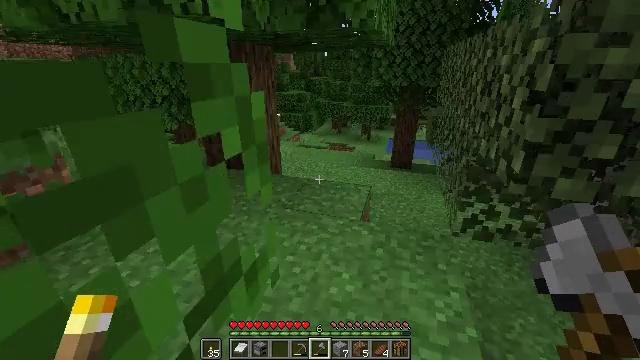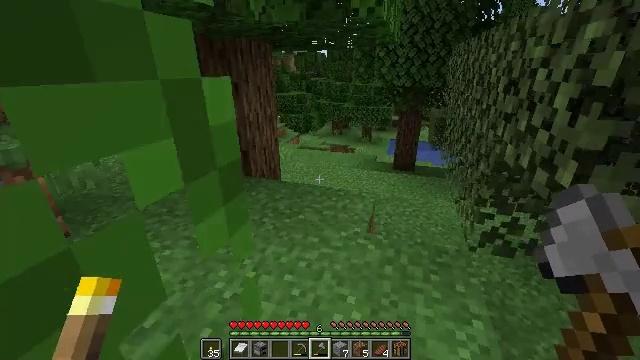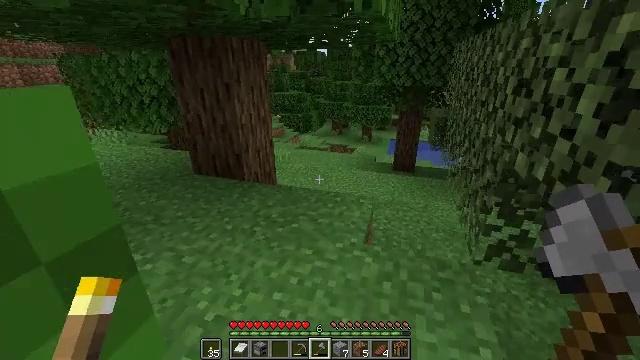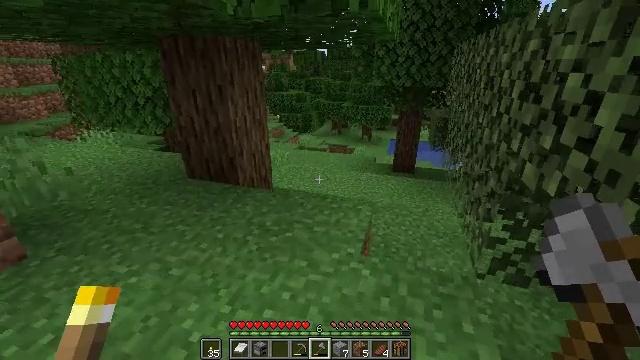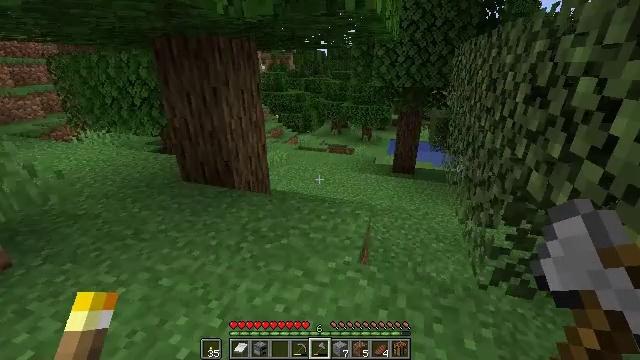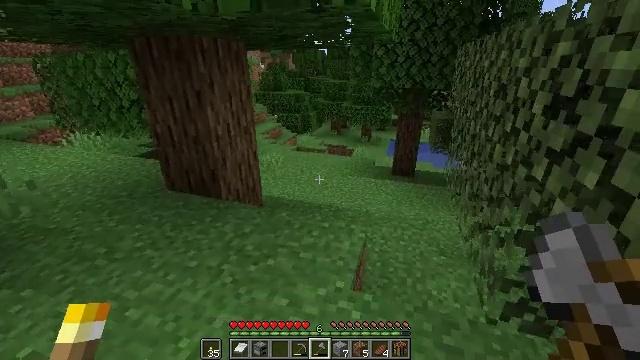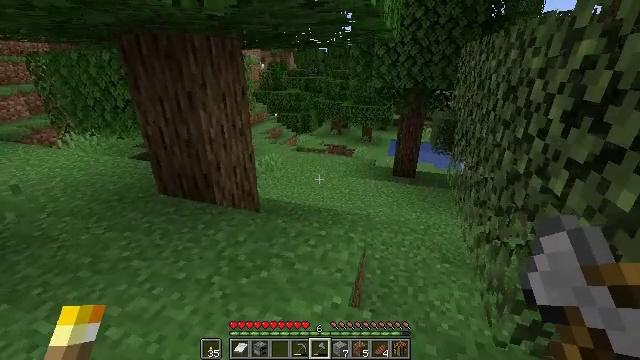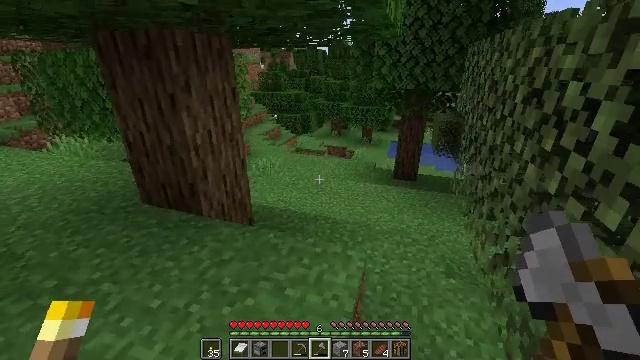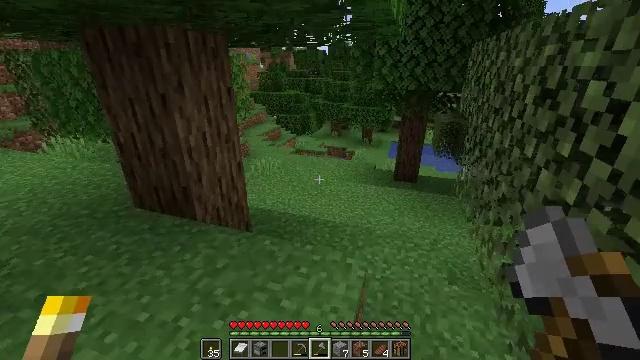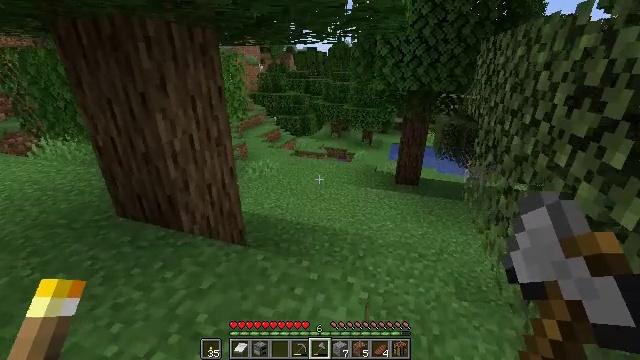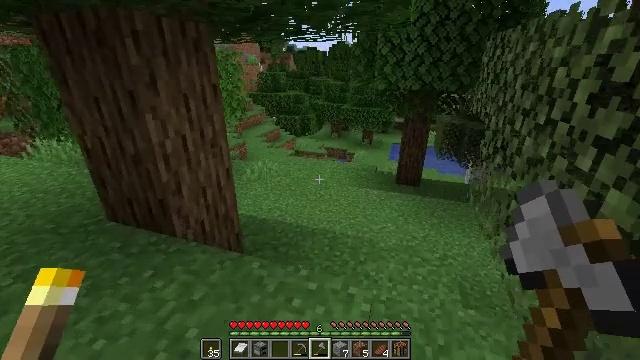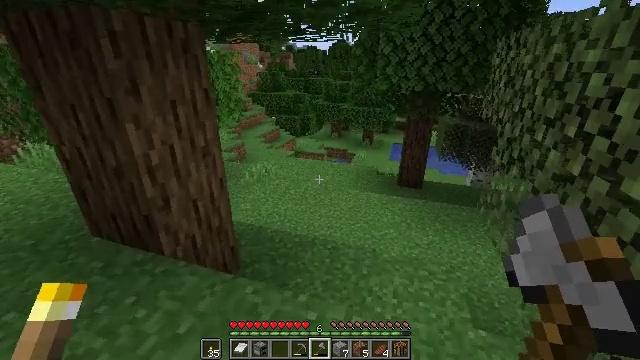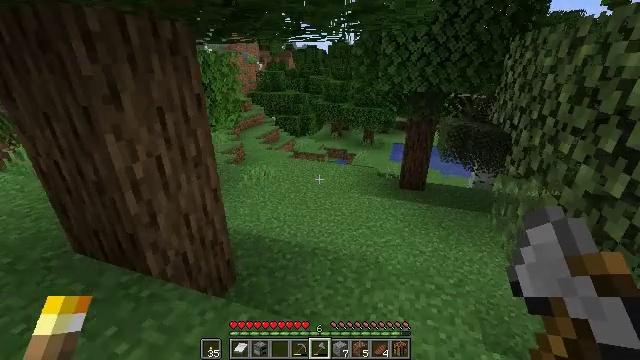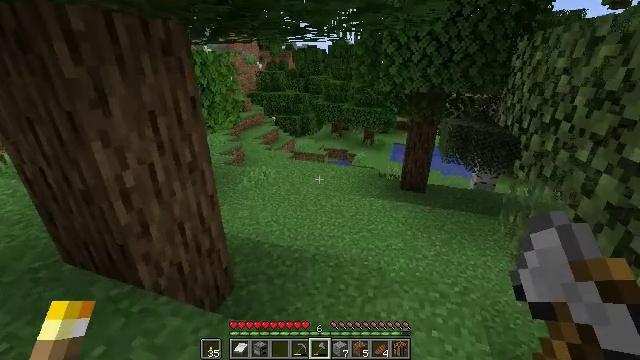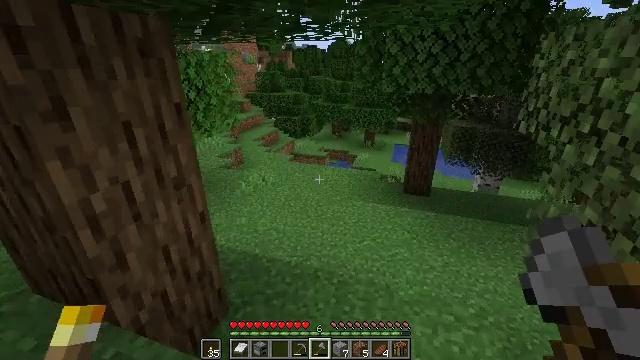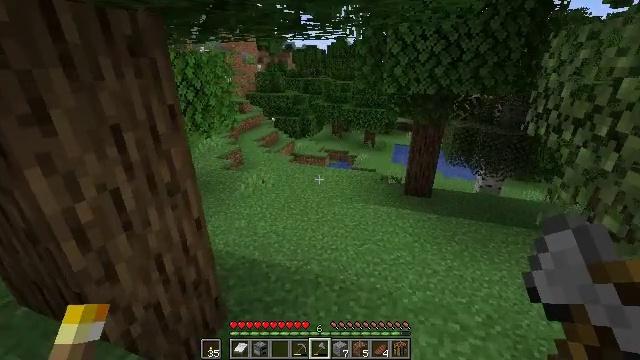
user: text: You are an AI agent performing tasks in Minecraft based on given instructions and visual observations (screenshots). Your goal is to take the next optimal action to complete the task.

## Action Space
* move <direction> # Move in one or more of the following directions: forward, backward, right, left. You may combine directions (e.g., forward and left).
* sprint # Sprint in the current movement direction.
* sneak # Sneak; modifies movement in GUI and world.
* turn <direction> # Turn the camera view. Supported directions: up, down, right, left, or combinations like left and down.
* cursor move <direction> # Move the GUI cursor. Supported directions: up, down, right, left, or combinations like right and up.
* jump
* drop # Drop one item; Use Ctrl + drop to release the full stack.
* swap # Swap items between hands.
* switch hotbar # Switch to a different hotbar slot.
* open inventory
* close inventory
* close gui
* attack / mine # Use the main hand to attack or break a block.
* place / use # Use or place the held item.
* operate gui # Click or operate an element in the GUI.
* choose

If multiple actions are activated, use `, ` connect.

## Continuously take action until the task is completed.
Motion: motion action
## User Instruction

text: Obtain a bee nest using a tool.
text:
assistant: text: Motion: move forward
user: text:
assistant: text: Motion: move forward
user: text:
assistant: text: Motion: move forward
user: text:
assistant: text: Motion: move forward
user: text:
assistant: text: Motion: move forward
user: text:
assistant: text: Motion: move forward
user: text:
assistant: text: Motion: move forward
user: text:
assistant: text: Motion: move forward
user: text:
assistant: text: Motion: move forward
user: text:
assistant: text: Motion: move forward
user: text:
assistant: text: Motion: move forward
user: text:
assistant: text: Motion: move forward
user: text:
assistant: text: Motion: move forward
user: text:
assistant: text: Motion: move forward
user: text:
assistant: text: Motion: move forward
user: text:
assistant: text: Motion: move forward
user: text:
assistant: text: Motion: move forward
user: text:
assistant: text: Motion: move forward
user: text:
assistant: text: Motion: move forward
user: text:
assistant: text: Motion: move forward
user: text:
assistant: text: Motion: move forward
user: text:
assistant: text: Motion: move forward
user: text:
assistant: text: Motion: move forward
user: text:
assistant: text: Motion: move forward
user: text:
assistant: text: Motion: move forward
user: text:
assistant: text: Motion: move forward
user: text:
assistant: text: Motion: move forward
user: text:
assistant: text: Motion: move forward
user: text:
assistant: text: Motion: move forward
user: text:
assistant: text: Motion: move forward